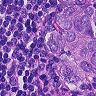
Metastatic tissue present: yes